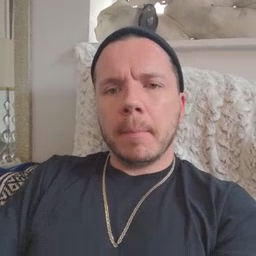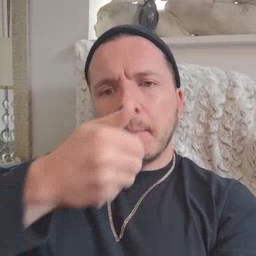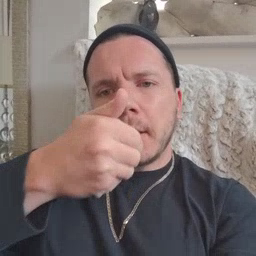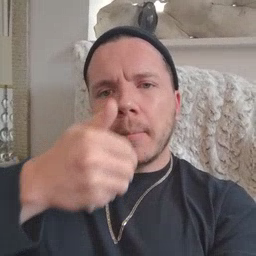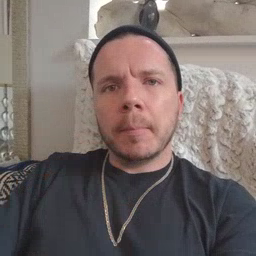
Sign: pizza